Question:
You can see that this is an index alphabetical in two column.
The first column contains the city name;
The second column contains ......... (serves only for layout);
The third column contains number.
You can see for example:
ACCIAROLI.................... (a lot of blank space)|.............|2665.3 - 2666.5
In this case I would:
ACCIAROLI......................................................|.............|2665.3 - 2666.5
This is my XSLT 1.0:
'''
<div>
<table style="layout:fixed; font-size:9pt; border-style:none; border-collapse:collapse; vertical-align:top; width:100%; font-family:Univers Condensed;" border="none" cellspacing="0" cellpadding="0">
<xsl:for-each select="//ITA_LIGHT_NUMBER[count(. | key('k', following-sibling::VICINITY | following-sibling::ITA_LIGHT_NAME[not(../VICINITY)])[1]) = 1]">
<xsl:sort select="following-sibling::VICINITY | following-sibling::ITA_LIGHT_NAME[not(../preceding-sibling::VICINITY)]"/>
<xsl:variable name="pos" select="position()"/>
<xsl:variable name="passo" select="15"/>
<xsl:variable name="posto" select="following-sibling::VICINITY"/>
<xsl:if test="position() &lt; $passo">
<tr>
<td> // First Column
<span style="text-transform:uppercase;">
<xsl:choose>
<xsl:when test="not(following-sibling::VICINITY)">
<xsl:value-of select="following-sibling::ITA_LIGHT_NAME"/>
<xsl:text>....................</xsl:text> //I would that This dotted line arrive at the end of column
<br/>
</xsl:when>
<xsl:otherwise>
<xsl:if test="following-sibling::VICINITY != preceding::VICINITY[1] or not(preceding::VICINITY[1])">
<xsl:value-of select="following-sibling::VICINITY"/>
<xsl:text>....................</xsl:text>
<br/>
</xsl:if>
</xsl:otherwise>
</xsl:choose>
</span>
</td>
<td style="width:2.00cm;"> //Second column
<span>................................</span>
</td>
<td> //third column
<xsl:choose>
<xsl:when test="not(following-sibling::VICINITY)">
<xsl:value-of select="."/>
<br/>
</xsl:when>
<xsl:otherwise>
<xsl:if test="following-sibling::VICINITY != preceding::VICINITY[1] or not(preceding::VICINITY[1])">
<xsl:value-of select="(//ITA_LIGHT_NUMBER[following-sibling::VICINITY = $posto])[1]"/>
<xsl:if test="(//ITA_LIGHT_NUMBER[following-sibling::VICINITY = $posto])[1] != (//ITA_LIGHT_NUMBER[following-sibling::VICINITY = $posto])[last()]">
<xsl:text> - </xsl:text>
<xsl:value-of select="(//ITA_LIGHT_NUMBER[following-sibling::VICINITY = $posto])[last()]"/>
</xsl:if>
<br/>
</xsl:if>
</xsl:otherwise>
</xsl:choose>
</td>
</tr>
</xsl:if>
</xsl:for-each>
</table>
</div>
'''
<URL>
'''
<xsl:when test="not(following-sibling::VICINITY)">
<xsl:value-of select="following-sibling::ITA_LIGHT_NAME"/>
<ul class="leaders.css">
<link rel="stylesheet" type="text/css" href="leaders.css" />
<li><span><xsl:text>....................</xsl:text></span></li>
</ul>
<br/>
</xsl:when>
'''
Furthermore, i create this css file leader.css, it contains:
'''
ul.leaders li { clear: both; }
ul.leaders li span:first-child {
float: left;
padding: 0 .4em 0 0;
margin: 0;
}
ul.leaders li span + span {
float: right;
padding: 0 0 0 .4em;
margin: 0;
}
ul.leaders li:after {
content: "";
display: block;
overflow: hidden;
height: 1em;
border-bottom: 1px dotted;
}
'''
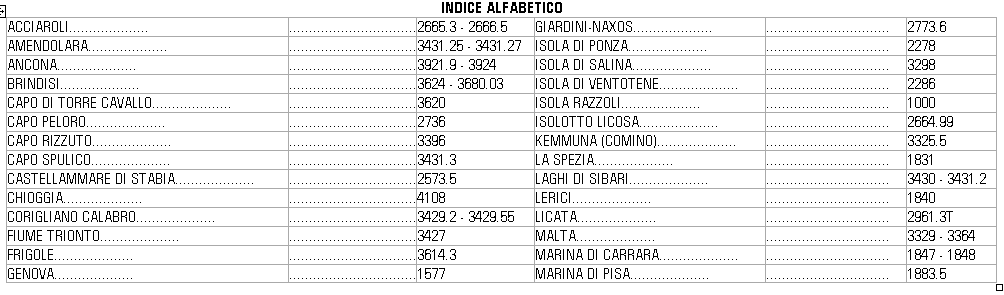
Answer: The question is a question not for XSL but for CSS. You can do that in many ways in CSS, see this:
<URL>